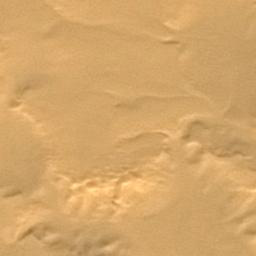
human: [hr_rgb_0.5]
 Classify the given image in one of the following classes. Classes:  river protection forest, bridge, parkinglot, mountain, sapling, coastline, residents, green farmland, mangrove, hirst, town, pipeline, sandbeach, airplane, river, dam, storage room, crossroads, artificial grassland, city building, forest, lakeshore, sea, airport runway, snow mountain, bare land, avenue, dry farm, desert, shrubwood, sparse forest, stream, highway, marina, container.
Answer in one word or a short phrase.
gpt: desert